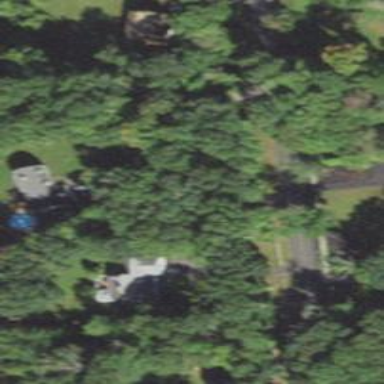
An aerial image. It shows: Residential driveway designated as service road.